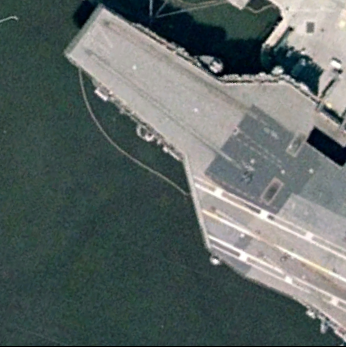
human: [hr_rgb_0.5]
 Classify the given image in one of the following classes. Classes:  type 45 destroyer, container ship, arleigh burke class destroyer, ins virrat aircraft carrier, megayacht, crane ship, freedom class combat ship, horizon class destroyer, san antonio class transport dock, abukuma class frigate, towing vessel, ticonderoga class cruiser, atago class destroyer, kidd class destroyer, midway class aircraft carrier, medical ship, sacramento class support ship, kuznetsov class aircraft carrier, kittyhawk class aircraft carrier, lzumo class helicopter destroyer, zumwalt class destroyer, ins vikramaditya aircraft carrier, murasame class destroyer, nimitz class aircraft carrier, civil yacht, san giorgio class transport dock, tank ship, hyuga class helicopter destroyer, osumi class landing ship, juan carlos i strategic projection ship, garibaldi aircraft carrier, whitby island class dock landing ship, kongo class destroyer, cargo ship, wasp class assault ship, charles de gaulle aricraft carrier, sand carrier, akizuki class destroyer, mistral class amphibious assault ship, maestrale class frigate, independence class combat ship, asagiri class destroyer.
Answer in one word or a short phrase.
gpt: KittyHawk class aircraft carrier